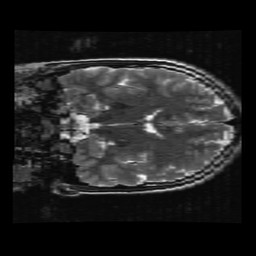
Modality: T2w
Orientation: coronal
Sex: female
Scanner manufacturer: ge
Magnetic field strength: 3 T
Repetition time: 5 s
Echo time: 0.101 s